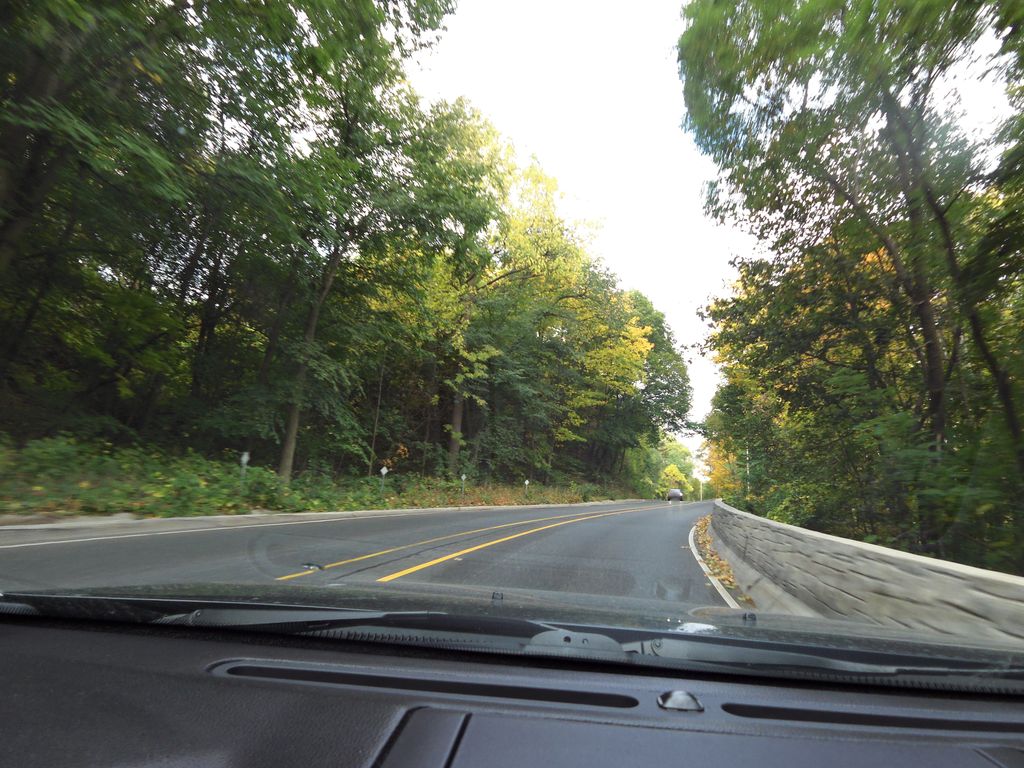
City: hamilton